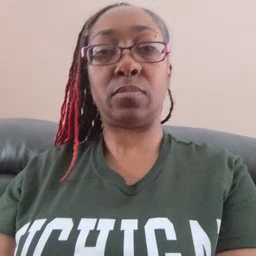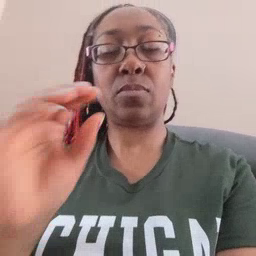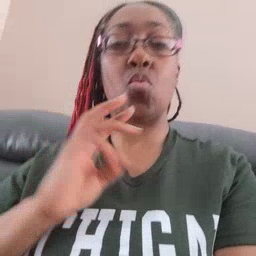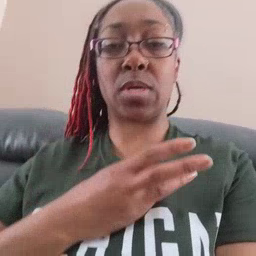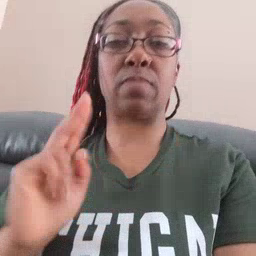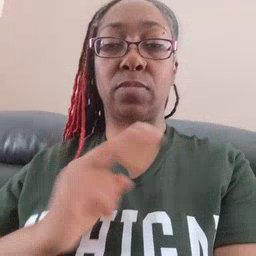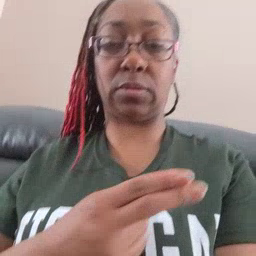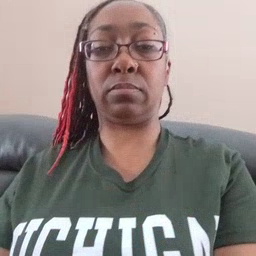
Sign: weus